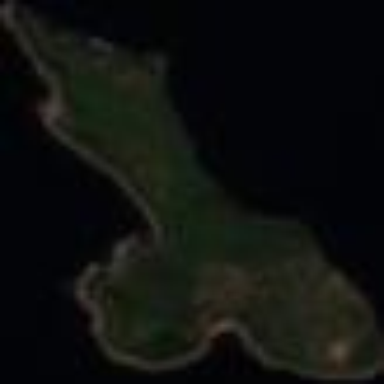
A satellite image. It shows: Island.